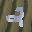
Label: 2